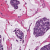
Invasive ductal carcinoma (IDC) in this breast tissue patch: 1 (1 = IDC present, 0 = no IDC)